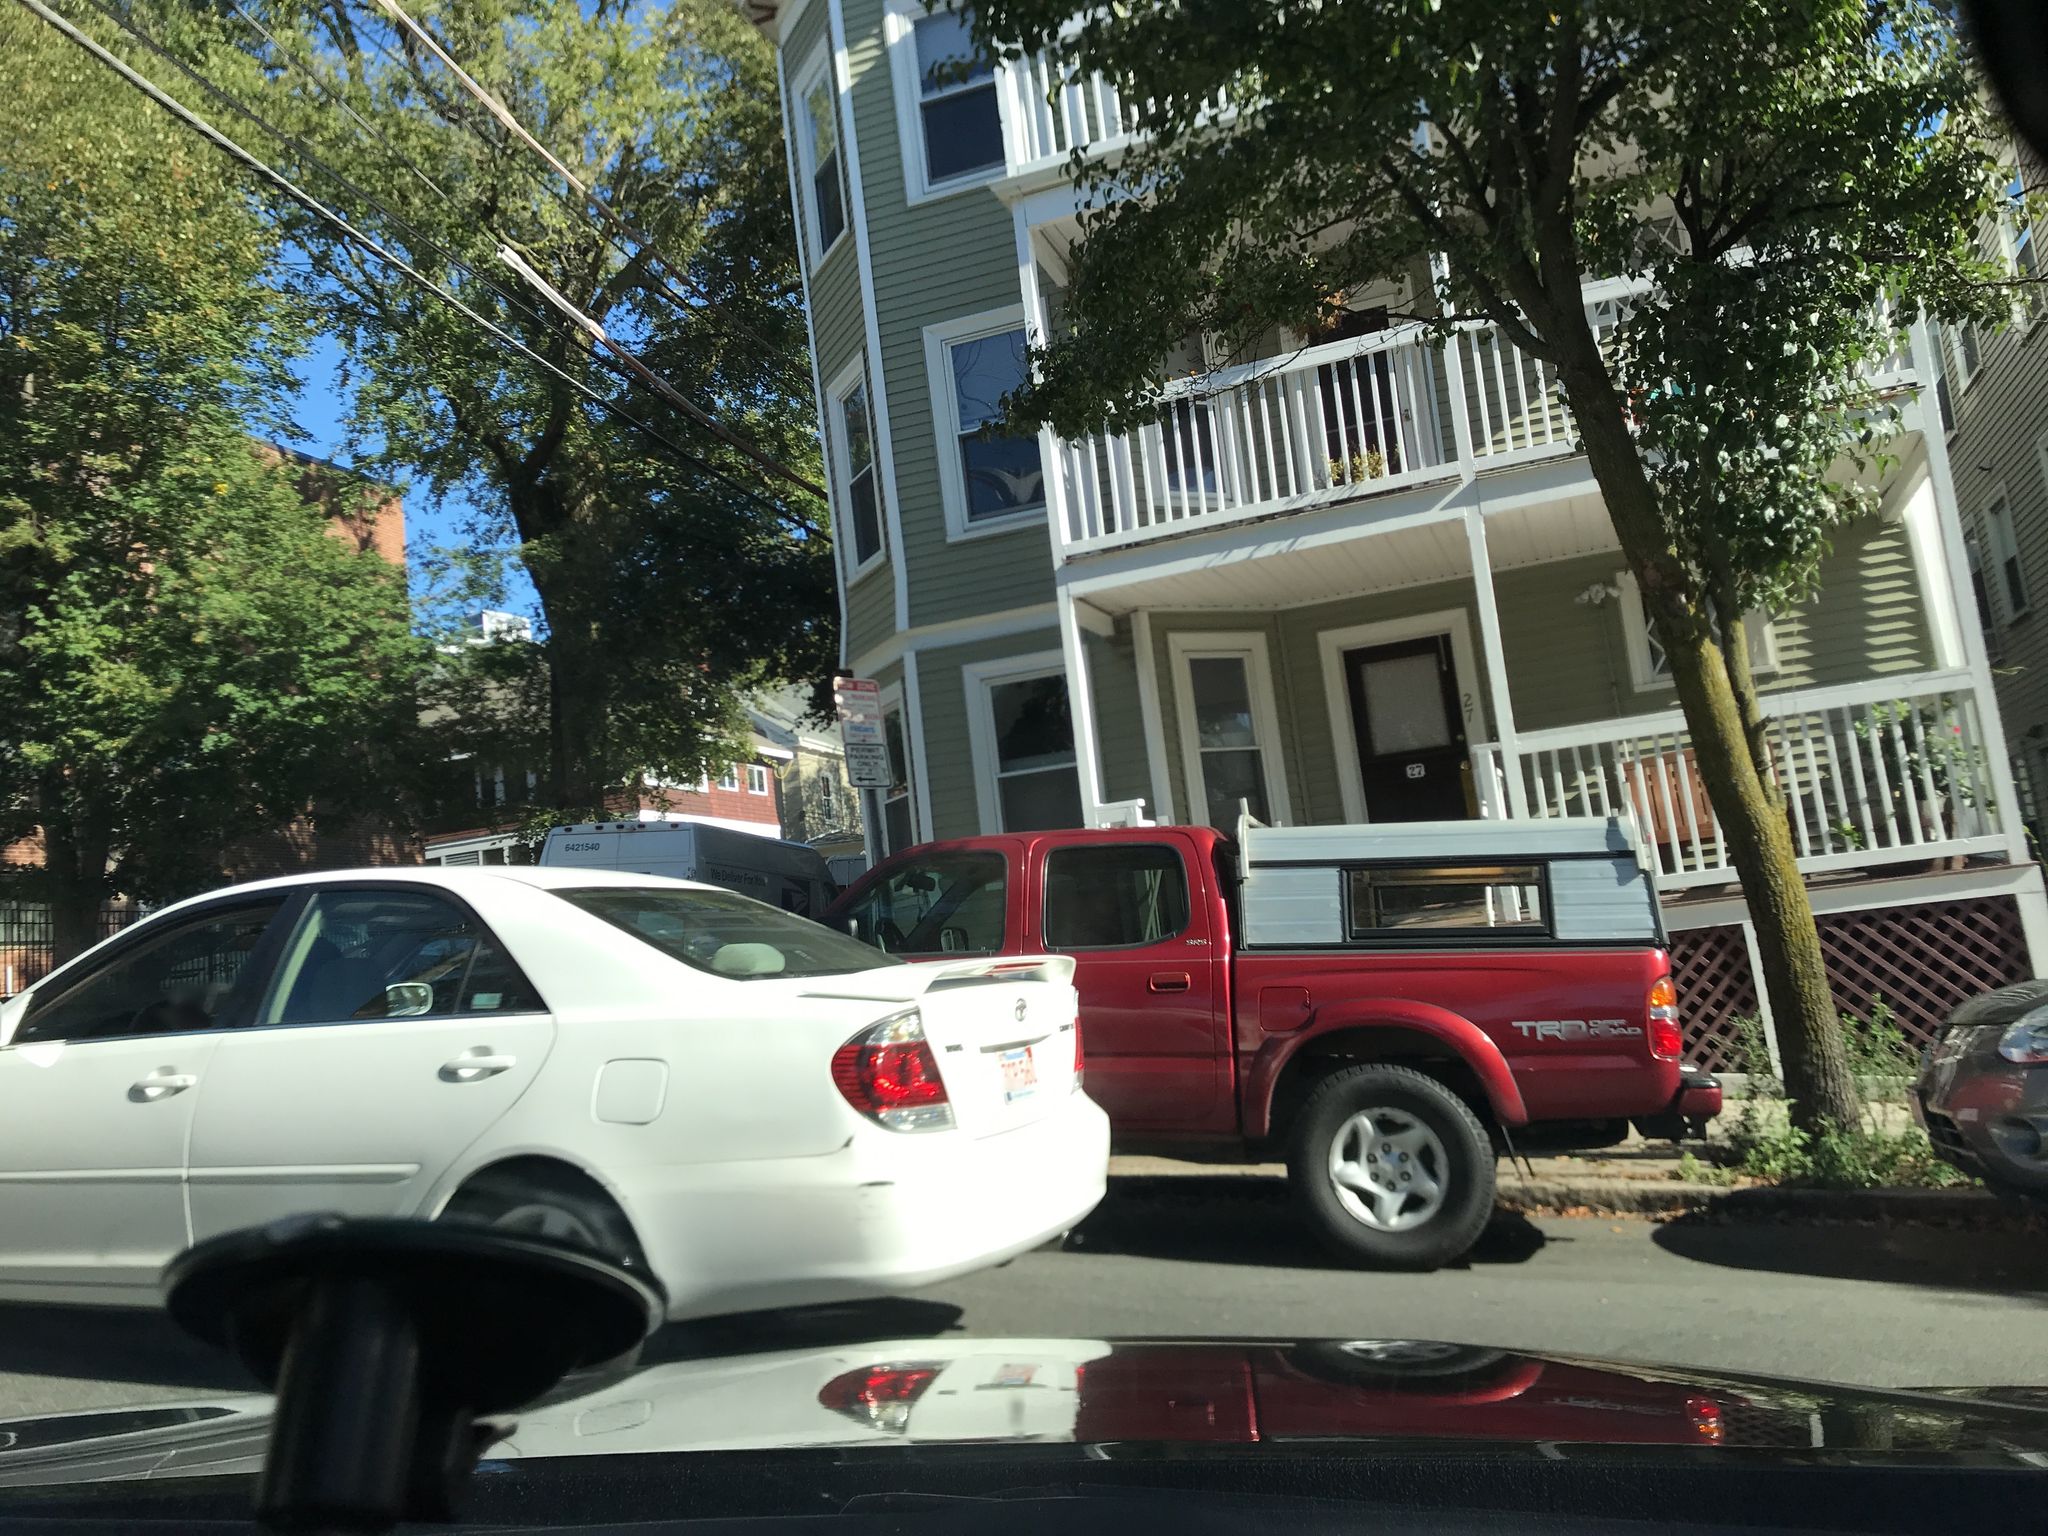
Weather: cloudy
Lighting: day
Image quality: good
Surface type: driving surface
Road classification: residential
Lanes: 2
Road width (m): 12.2
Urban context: urban centre
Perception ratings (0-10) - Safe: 6.83, Lively: 7.55, Beautiful: 5.63, Boring: 3.14, Depressing: 4.23, Wealthy: 7.93